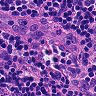
Metastatic tissue present: no